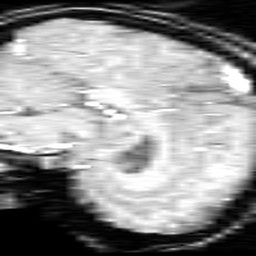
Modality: inplaneT1
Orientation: sagittal
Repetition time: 0.2 s
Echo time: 0.0036 s